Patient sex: M
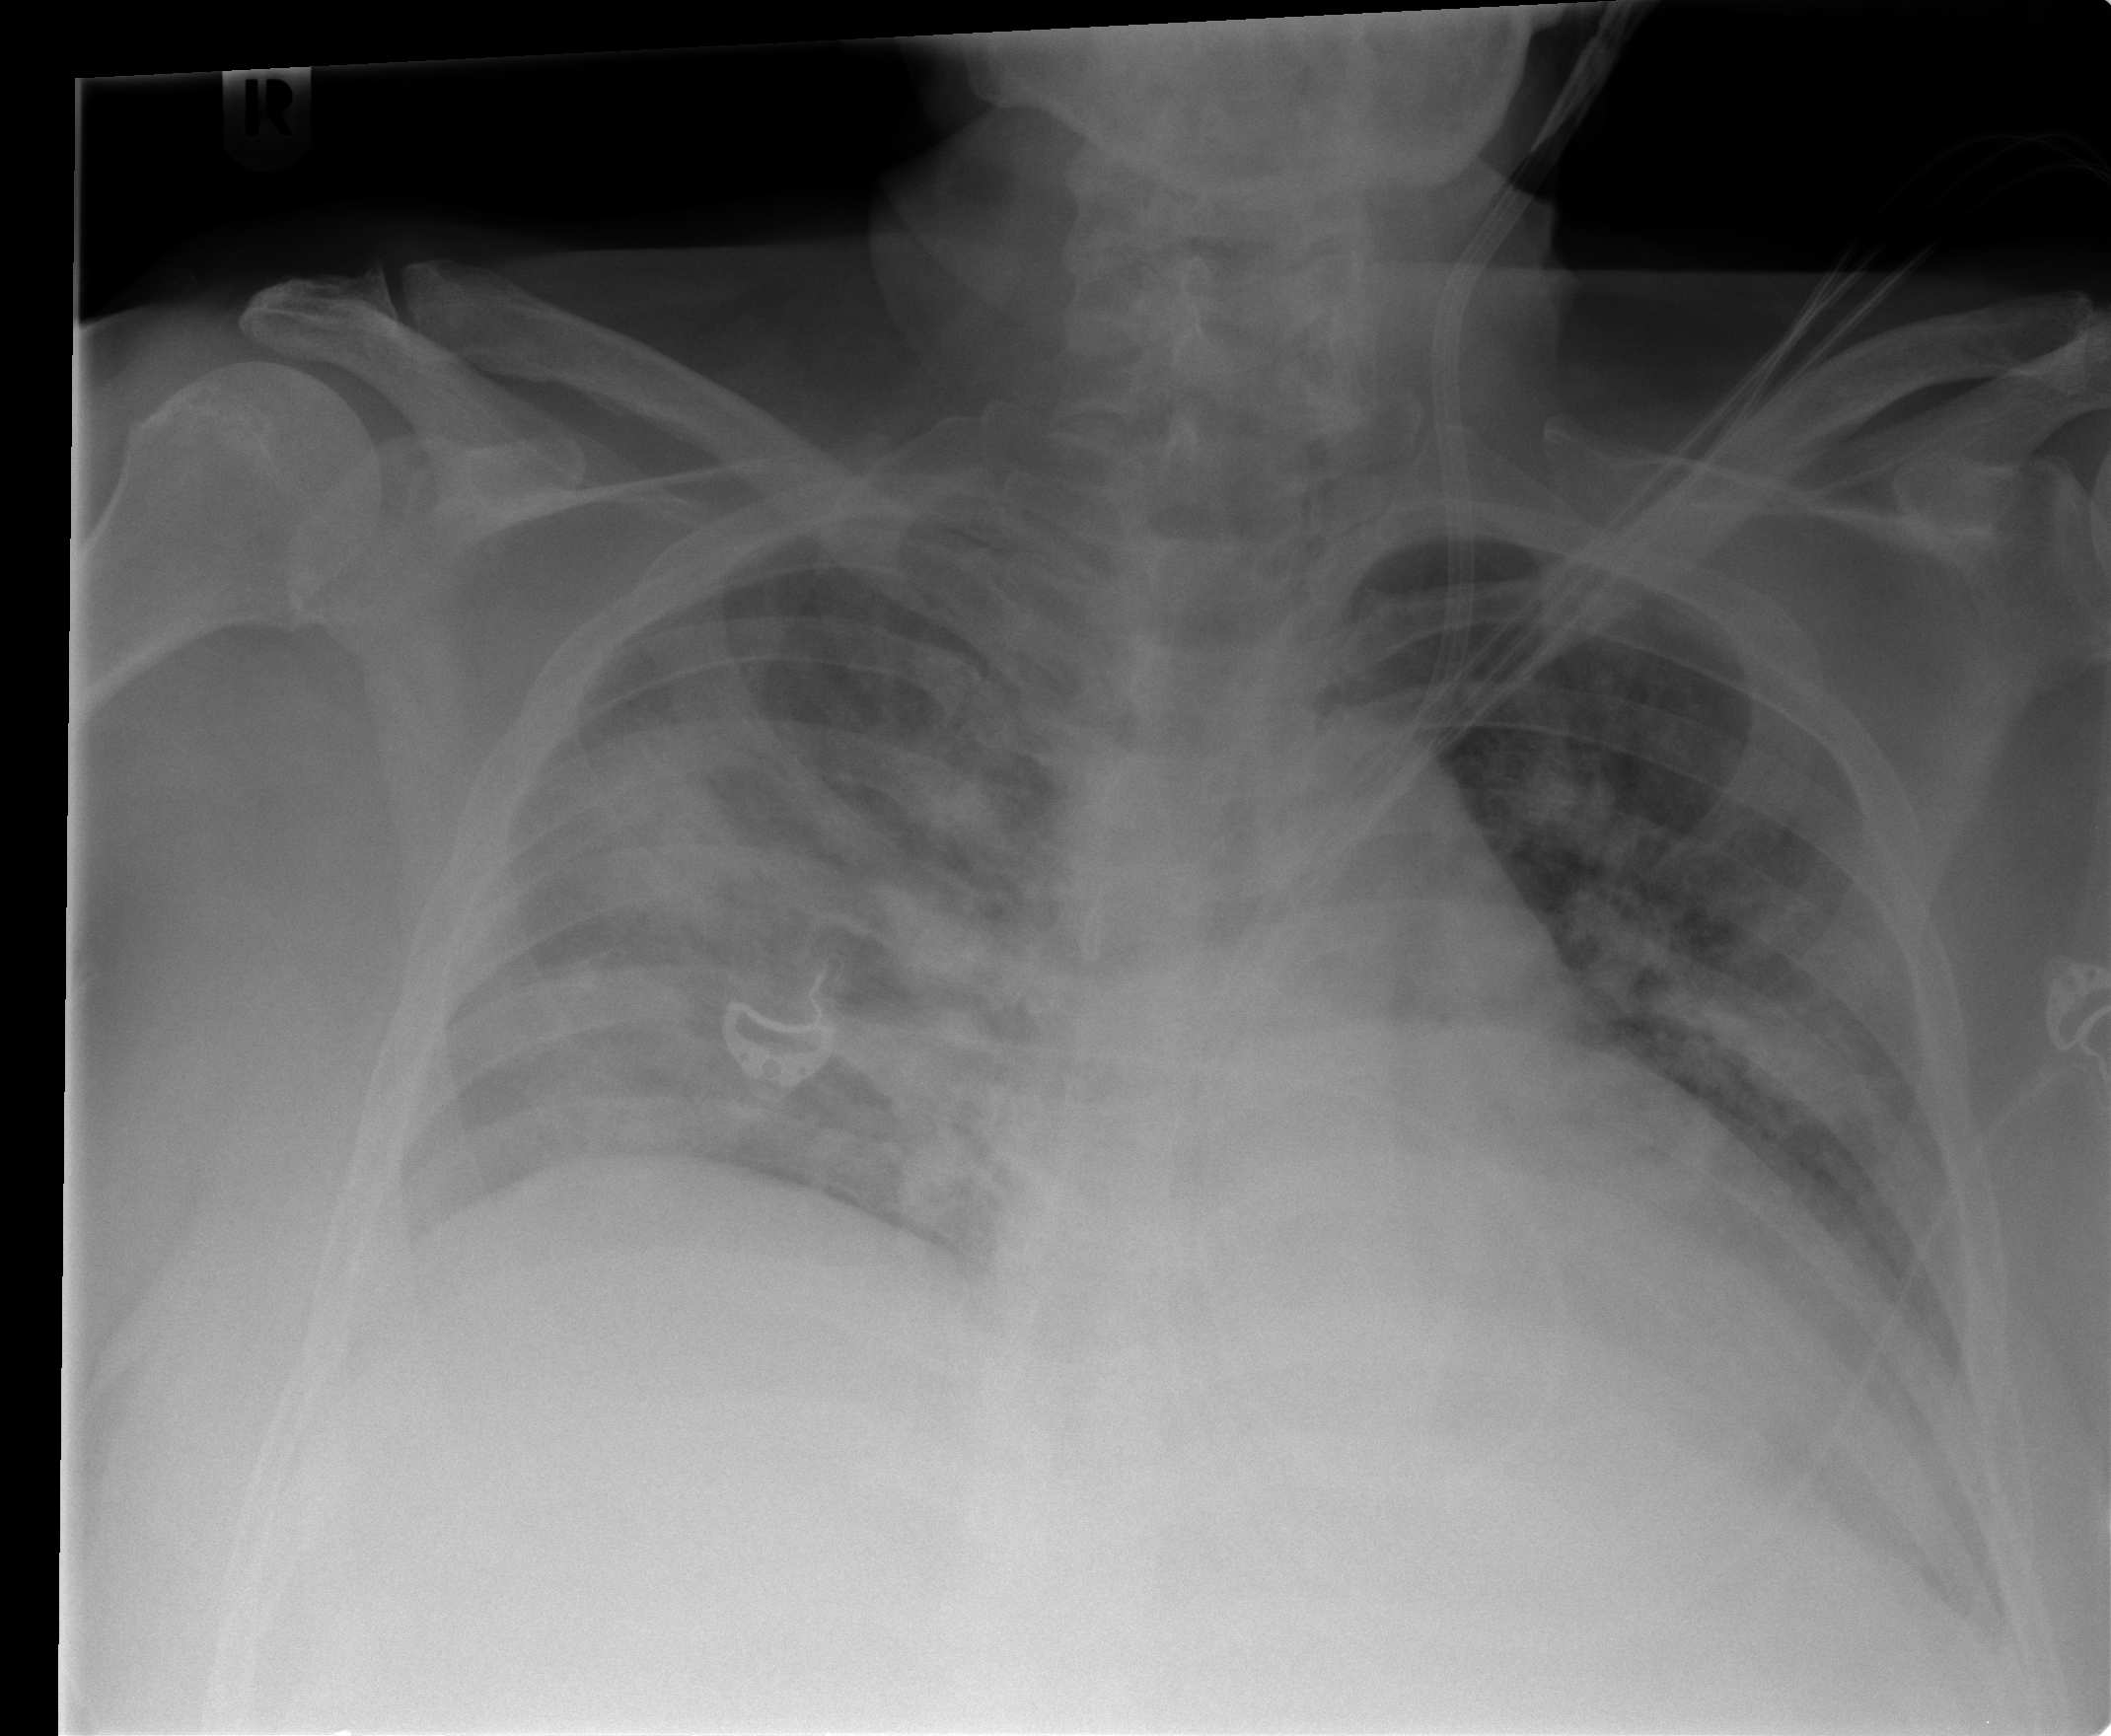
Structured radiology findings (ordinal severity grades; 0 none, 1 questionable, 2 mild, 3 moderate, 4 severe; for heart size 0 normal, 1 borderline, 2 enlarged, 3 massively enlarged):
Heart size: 2
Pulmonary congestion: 2
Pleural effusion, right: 2
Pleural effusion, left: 2
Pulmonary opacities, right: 3
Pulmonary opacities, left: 2
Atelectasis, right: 2
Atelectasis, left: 2